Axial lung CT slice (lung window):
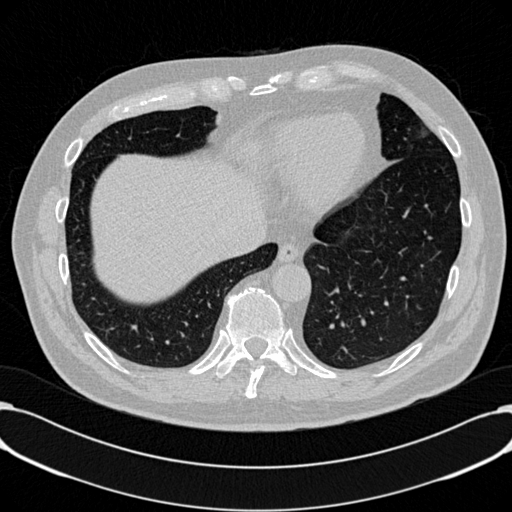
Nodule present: no